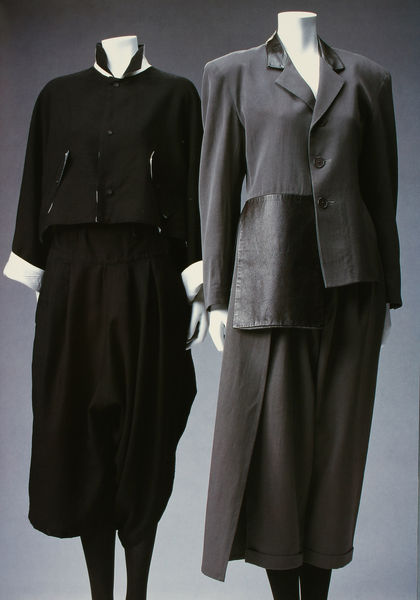
Titel: Hosenanzüge
Künstler: Yohji Yamamoto
Standort: Kyoto (Japan)
Institution: Kyoto Costume Institute
Schlagwörter: blau, weiß, frauen, frau, grau, kleid, kleider, schwarz, mode, rock, anzug, anzüge, hose, jacke, falten, kleidung, kragen, ärmel, hals, kostüm, mantel, stoff, stoffe, schulter, schultern, seide, beine, bein, zwei, hosen, farben, farbe, falte, wolle, glanz, knöpfe, satin, foto, fotografie, puppe, puppen, kostüme, kleiderständer, design, hosenanzug, schneider, ostüm, scheider